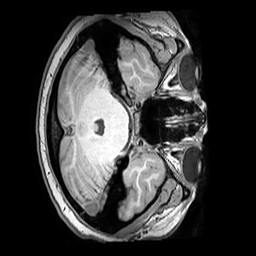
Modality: T1w
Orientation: axial
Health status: healthy
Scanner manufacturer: philips
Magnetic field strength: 3 T
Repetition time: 0.007315 s
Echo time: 0.003266 s